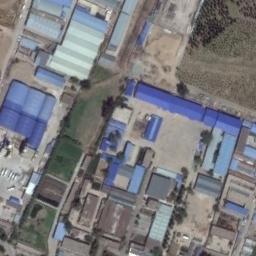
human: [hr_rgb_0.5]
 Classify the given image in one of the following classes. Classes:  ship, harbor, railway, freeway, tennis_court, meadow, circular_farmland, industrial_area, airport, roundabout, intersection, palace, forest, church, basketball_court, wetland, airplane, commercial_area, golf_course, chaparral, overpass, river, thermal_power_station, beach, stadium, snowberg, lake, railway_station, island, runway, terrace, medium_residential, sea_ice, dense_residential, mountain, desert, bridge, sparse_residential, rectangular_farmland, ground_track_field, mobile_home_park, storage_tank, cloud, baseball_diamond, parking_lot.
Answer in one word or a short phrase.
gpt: industrial_area